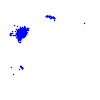
Particle: electron